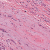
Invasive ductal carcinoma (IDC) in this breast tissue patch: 1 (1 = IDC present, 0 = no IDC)